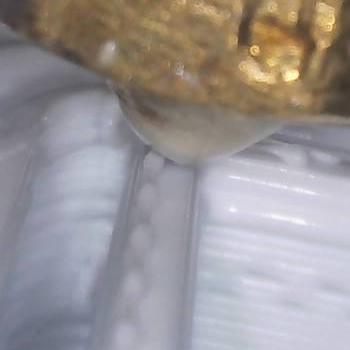
Flow rate: 37%